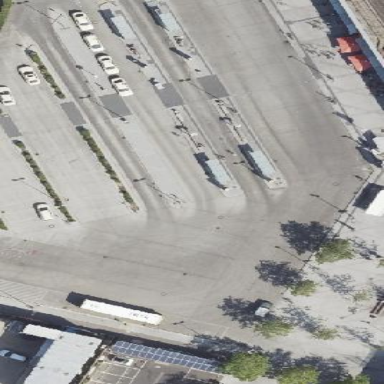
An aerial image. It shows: Taxi stand.